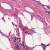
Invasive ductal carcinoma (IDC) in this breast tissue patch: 1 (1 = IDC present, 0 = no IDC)